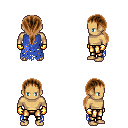
a pixel art fantasy rpg character, male body template, human, tanned skin, blue tattered cape, gold greaves, brown ponytail hairstyle, gold gloves, four views (front, back, left, right), 2x2 character sprite sheet, small pixel art, hard edges, no anti-aliasing